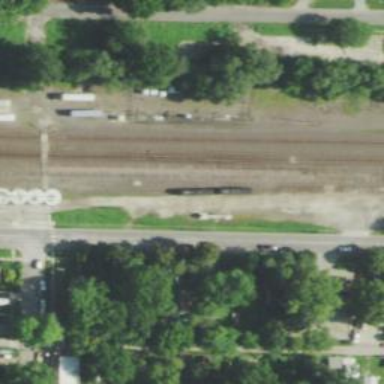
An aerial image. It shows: Railway spur service.